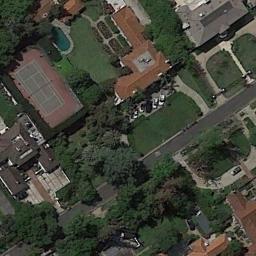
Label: tennis_court